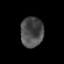
Tissue: prostate
Cell type: T cells
Senescence score: 0.2978
Nuclear area (px): 677
Mean DAPI intensity: 74.123